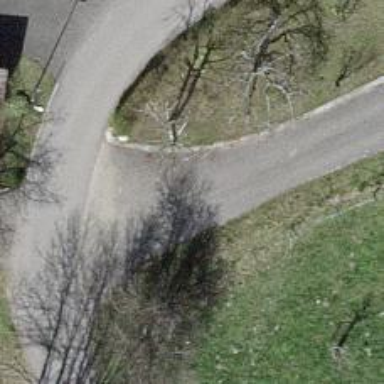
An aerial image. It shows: Driveway leading to service road.